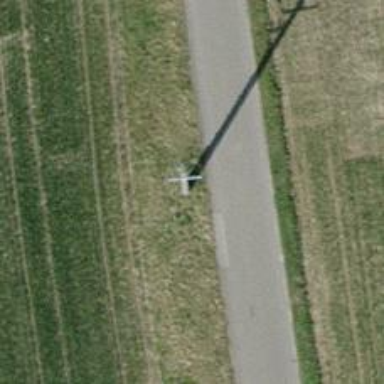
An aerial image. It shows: Concrete power pole.